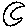
Label: moon